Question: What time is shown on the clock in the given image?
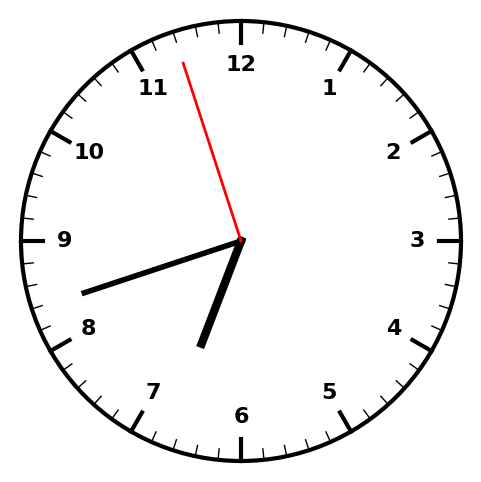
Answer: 06:41:57